Question: I am working on webview.in webview i want to load map image using HTML content and in html content i define cordintes of image area wise. Now i want to take href value onTouch from map tag.so how can i do how can i get href value in webview ontouch from HTML content android. This image I have to load.
Below code is my HTML content I define area wise coordinates and give name in href value. How can I get this value?
'''
<html xmlns="http://www.w3.org/1999/xhtml">
<head>
<meta http-equiv="Content-Type" content="text/html; charset=utf-8" />
<title>map_usa_856</title>
</head>
<body>
<img src="map_usa_320.png" width="320" height="266" style="margin:0 auto; display:block;" usemap="#Map" border="0" />
<map name="Map" id="Map">
<area shape="poly" href="North Carolina" alt="North Carolina" title="North Carolina" coords="266,109,267,107,270,107,270,105,273,102,278,100,277,98,275,98,276,96,278,96,280,93,278,91,277,91,278,90,277,88,245,93,244,97,242,97,239,100,236,102,233,102,232,104,231,104,231,105,237,104,240,102,250,102,250,102,252,104,258,102">
<area shape="poly" href="North Dakota" alt="North Dakota" title="North Dakota" coords="119,17,152,17,155,38,118,36">
<area shape="poly" href="Rhode Island" alt="Rhode Island" title="Rhode Island" coords="289,48,291,53,292,52,302,54,302,57,311,57,311,51,302,51,302,53,292,51,291,48">
<area shape="poly" href="Illinois" alt="Illinois" title="Illinois" coords="208,79,207,80,208,82,207,85,205,87,205,91,203,93,203,93,202,93,200,93,200,95,198,93,199,90,192,87,194,82,191,82,190,82,190,80,185,77,185,75,187,69,187,67,190,67,192,62,189,60,204,59,204,60,206,62">
<area shape="poly" href="New Mexico" alt="New Mexico" title="New Mexico" coords="117,96,83,93,78,130,83,131,84,127,92,129,92,127,115,129">
<area shape="poly" href="Georgia" alt="Georgia" title="Georgia" coords="255,123,252,123,252,120,250,119,249,117,247,117,246,114,242,114,241,111,240,109,237,107,236,107,236,105,222,107,227,121,231,125,229,127,229,130,229,132,231,134,247,133,247,134,249,131,252,131,252,128,252,125,254,124">
</map>
</body>
</html>
'''
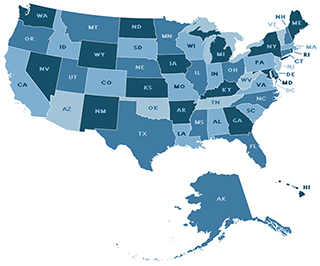
Answer: I got the solution using the 'WebClient' class:
'''
webUsmap.setWebViewClient(new WebViewClient()
{
public void onPageFinished(WebView view, String url)
{
Log.e("String HrefValue :-",url);
}
});
'''
Using this, I got the value Of 'Href' like: "North Carolina"